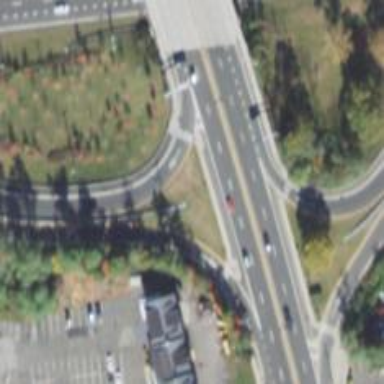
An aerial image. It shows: Trunk link highway.